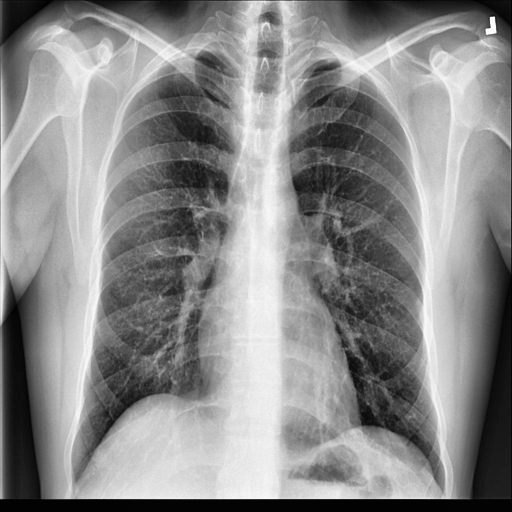
Finding: NORMAL